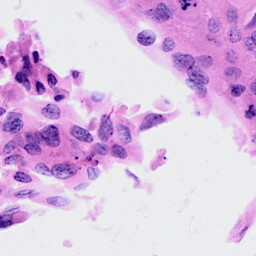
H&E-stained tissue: Cervix